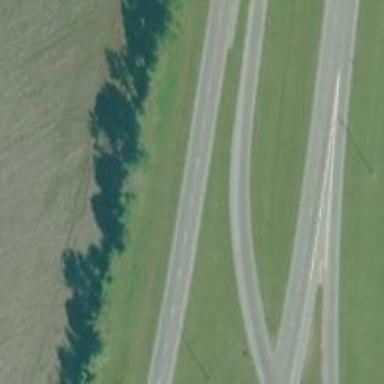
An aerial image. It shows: Asphalt road that is classified as tertiary link.